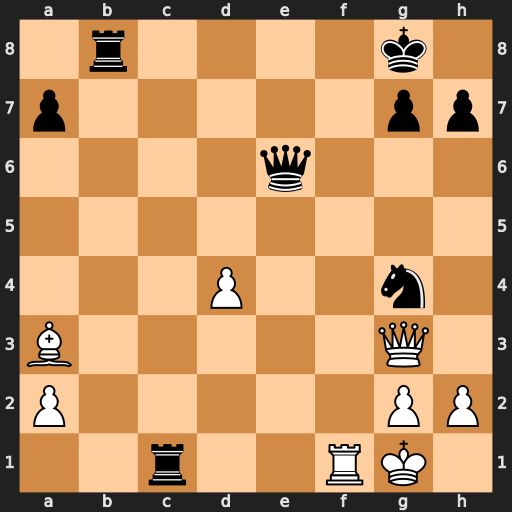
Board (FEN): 1r4k1/p5pp/4q3/8/3P2n1/B5Q1/P5PP/2r2RK1
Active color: w
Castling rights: -
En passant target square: -
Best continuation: Qxb8+ Qc8 Qb3+